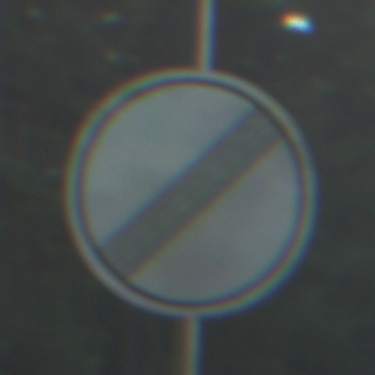
Verkehrszeichen: EndeSaemtlicherBegrenzungen
Umgebung: Outdoor, Nature
Tageszeit: SunriseSunset
Wetter: PartlyCloudy
Licht: Natural
Jahreszeit: NotSpecified
Kontrast: MediumContrast